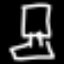
Label: chair